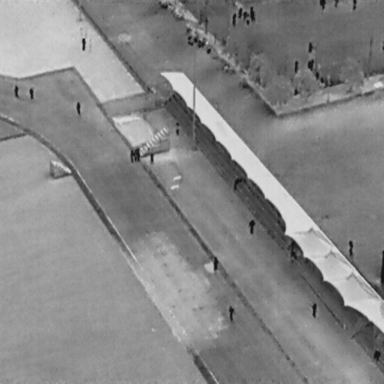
There are 25 objects shown in the infrared image, including 22 People, and three DontCares.